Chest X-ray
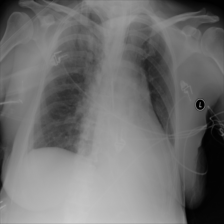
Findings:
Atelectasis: negative
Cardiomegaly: negative
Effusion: negative
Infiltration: negative
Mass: negative
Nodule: negative
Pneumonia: negative
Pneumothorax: negative
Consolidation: negative
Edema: negative
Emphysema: negative
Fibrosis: negative
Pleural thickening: negative
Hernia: negative